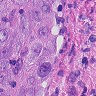
Metastatic tissue present: yes